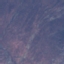
Land use / land cover: HerbaceousVegetation